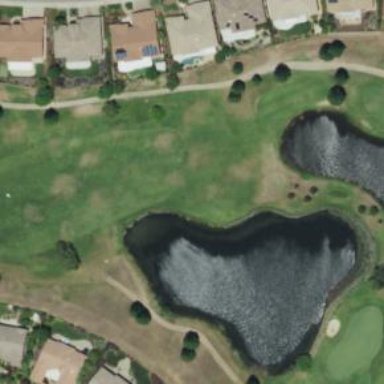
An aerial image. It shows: Water hazard on golf course.